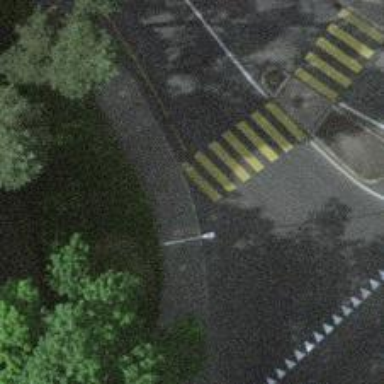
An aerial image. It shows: Kerb serving as barrier.